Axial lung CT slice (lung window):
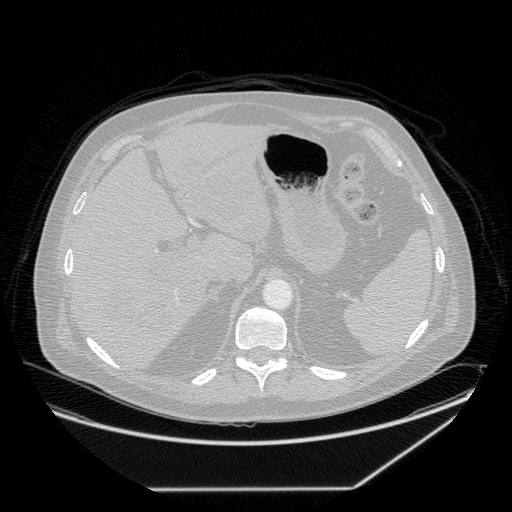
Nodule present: no